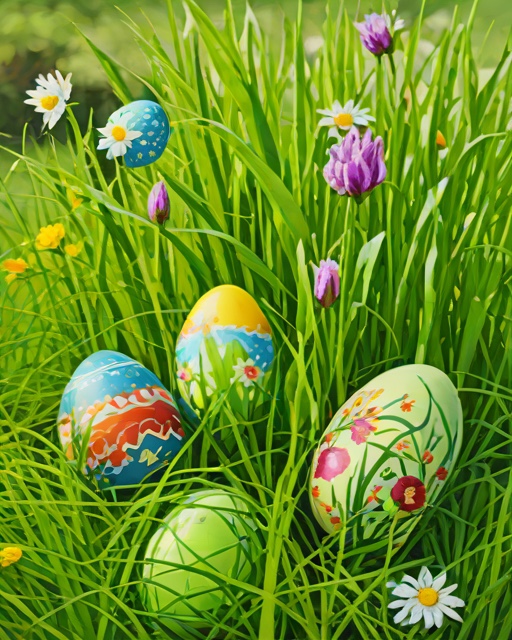
Category: Easter